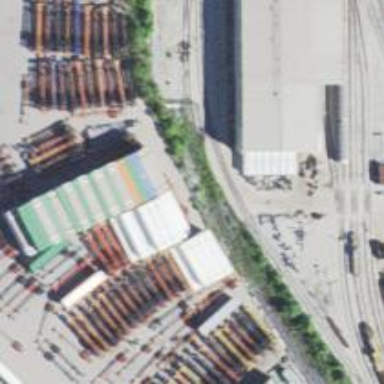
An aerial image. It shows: Electrified rail passing through service yard.